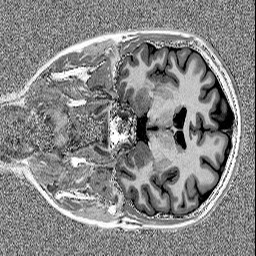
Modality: MP2RAGE
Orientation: coronal
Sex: female